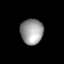
Tissue: lung
Cell type: Endothelial cells
Senescence score: 0.566
Nuclear area (px): 569
Mean DAPI intensity: 153.94